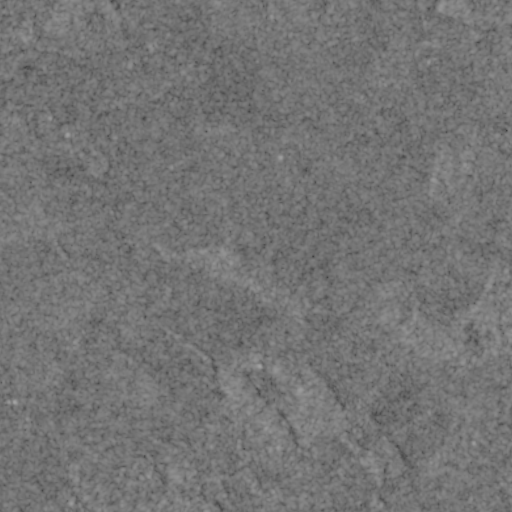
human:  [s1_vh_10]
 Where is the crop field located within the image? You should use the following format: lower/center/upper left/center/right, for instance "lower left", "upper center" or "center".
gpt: The crop field is located in the lower left of the image.
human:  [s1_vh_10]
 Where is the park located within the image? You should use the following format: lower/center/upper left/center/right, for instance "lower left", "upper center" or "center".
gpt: The park is located in the lower left of the image.
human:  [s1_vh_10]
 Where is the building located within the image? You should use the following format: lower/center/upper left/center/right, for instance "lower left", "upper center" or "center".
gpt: The building is located in the lower left of the image.
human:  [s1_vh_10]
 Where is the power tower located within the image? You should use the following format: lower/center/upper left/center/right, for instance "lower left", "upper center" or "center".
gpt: There is no power tower in the image.

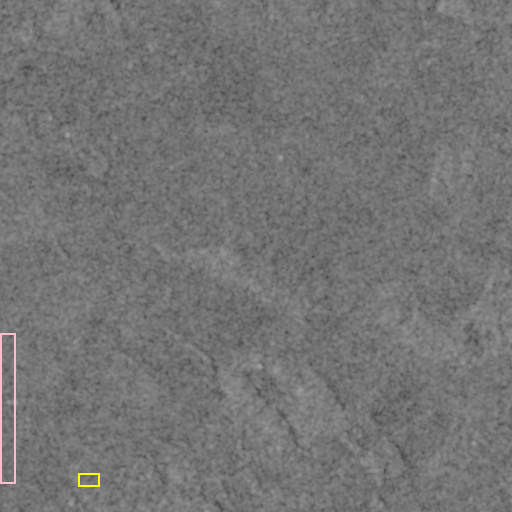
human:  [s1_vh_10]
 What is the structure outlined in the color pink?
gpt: The structure outlined in pink is a crop field.
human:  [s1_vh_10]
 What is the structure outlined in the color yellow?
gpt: The structure outlined in yellow is a park.
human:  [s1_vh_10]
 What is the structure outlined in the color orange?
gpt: There is no orange outline.